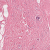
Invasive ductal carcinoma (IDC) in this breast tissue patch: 0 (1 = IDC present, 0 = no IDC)